Question: I'm developing for iPad and I have the following problem:
I'm trying to show a modal with his own size and his own 'UINavigationController', I already done that, but when I present the modal with his 'UINavigationController', I get this:

I want the 'UINavigationController' to fit to modal size. I leave the code of how I'm presenting the modal:
'''
- (void)createANewEvent:(id)sender
{
AddEditEventViewController *addEditEventViewController = [[(ScheduleViewController *)self.viewContainer storyboard] instantiateViewControllerWithIdentifier:@"AddEditEventViewControllerID"];
addEditEventViewController.modalPresentationStyle = UIModalPresentationFormSheet;
addEditEventViewController.modalTransitionStyle = UIModalTransitionStyleCrossDissolve;
UINavigationController *navigationController = [[UINavigationController alloc] initWithRootViewController:addEditEventViewController];
[self.viewContainer presentViewController:navigationController animated:YES completion:nil];
}
'''
How I resize the modal:
'''
AddEditEventViewController.m
// Resize the view
- (void)viewWillLayoutSubviews
{
[super viewWillLayoutSubviews];
self.view.superview.bounds = CGRectMake(0, 0, 548, 768);
self.view.superview.backgroundColor = [UIColor clearColor];
}
'''
Hope you can help me!
Thanks in advance! :)
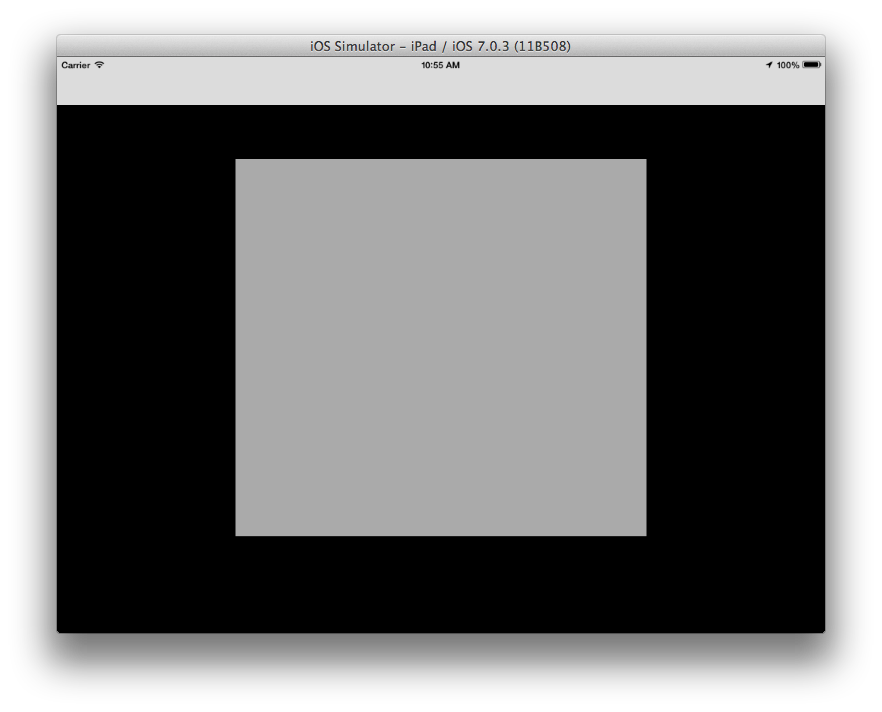
Answer: A view should never modify its superview's size or position.
The problem is that you're setting 'modalPresentationStyle' on the root view controller instead of the view controller you're presenting, 'navigationController'.
1. Delete: addEditEventViewController.modalPresentationStyle = UIModalPresentationFormSheet;
addEditEventViewController.modalTransitionStyle = UIModalTransitionStyleCrossDissolve;
2. Delete the viewWillLayoutSubviews method you posted.
3. Add: navigationController.modalPresentationStyle = UIModalPresentationFormSheet;
navigationController.modalTransitionStyle = UIModalTransitionStyleCrossDissolve;